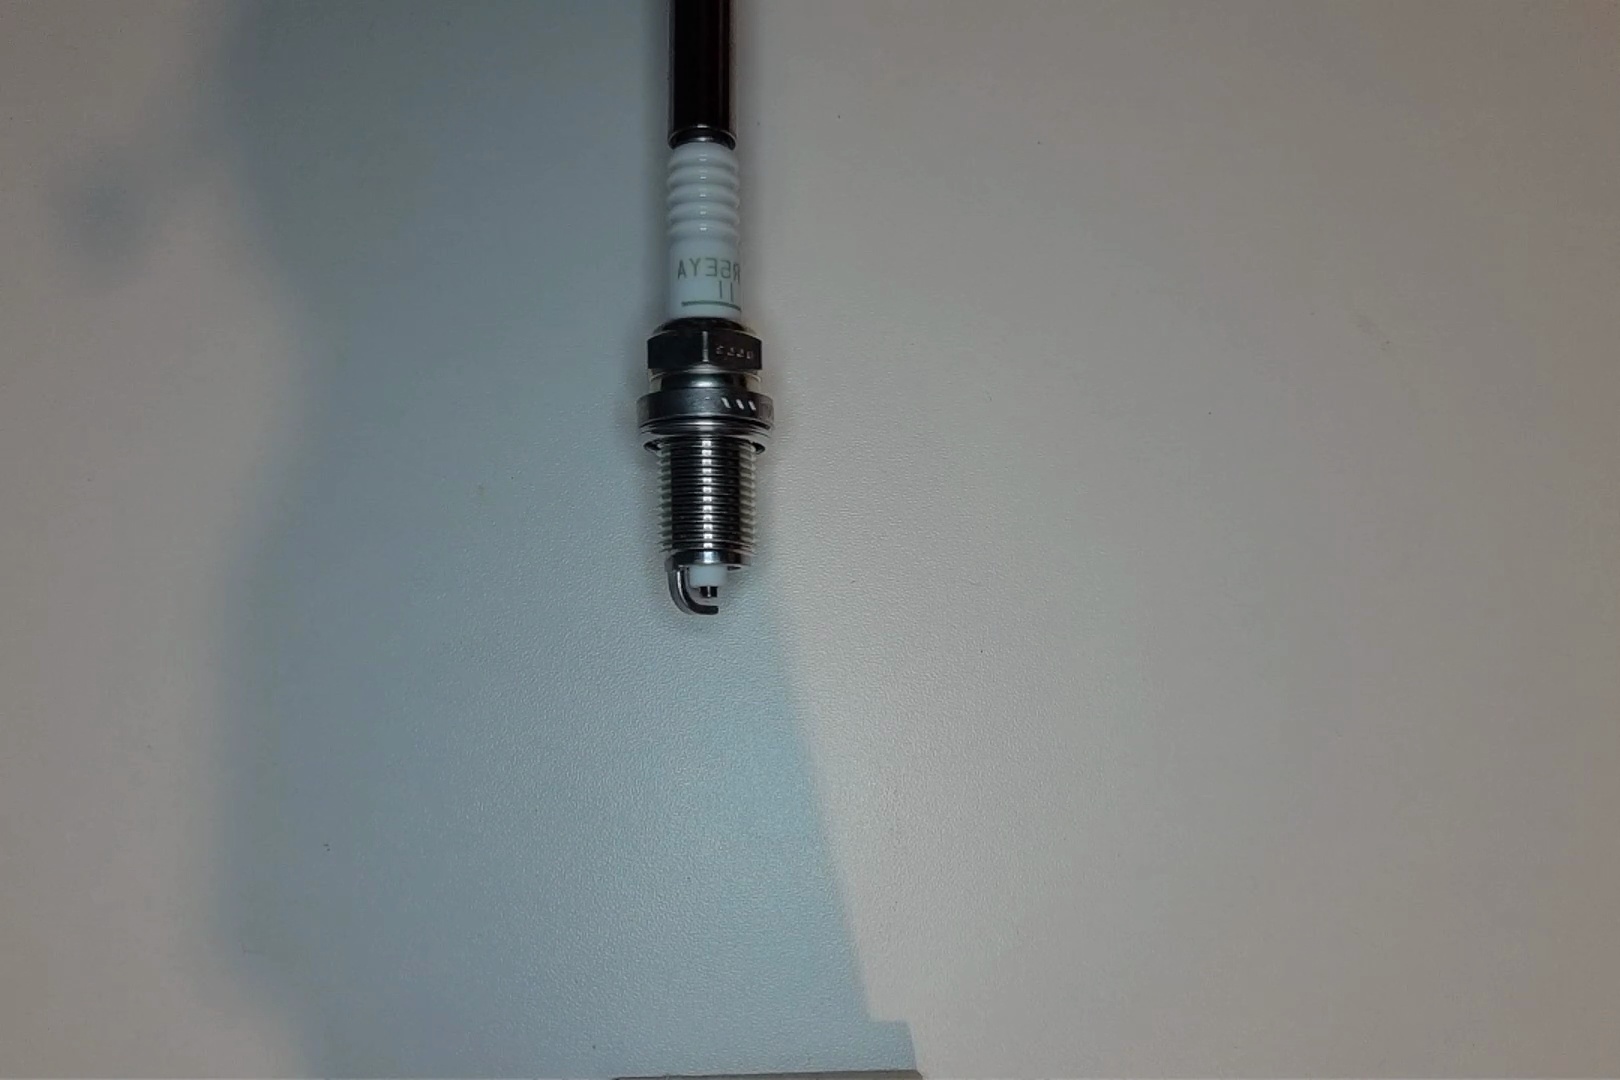
Label: no anomaly